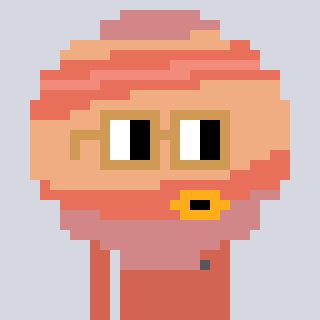
a pixel art character with square brown glasses, a jupiter-shaped head and a peachy-colored body on a cool background